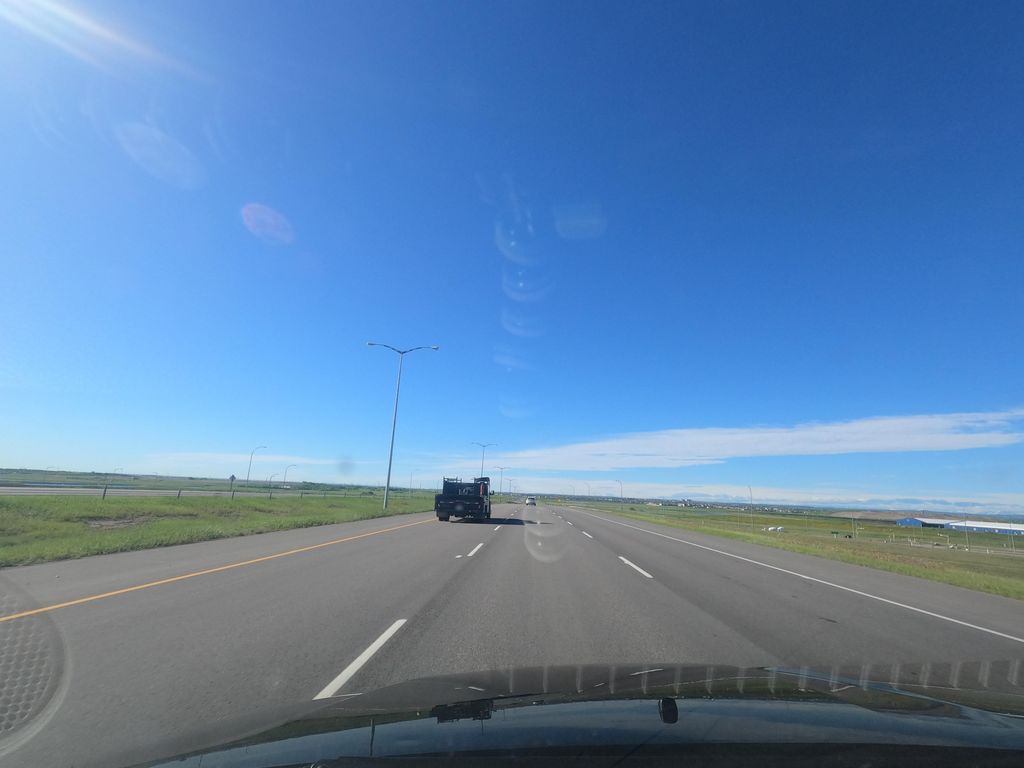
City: calgary